Question: i have a C# windows app trying to access database based the connection string stored in teh app.config file
Here is my app.config parameters
'''
<?xml version="1.0" encoding="utf-8" ?>
<configuration>
<connectionStrings>
<add name="con1" connectionString="server=127.0.0.1\THOR;database=KINGSROAD;uid=glen;pwd=123456;integrated security=True" />
</connectionStrings>
</configuration>
'''
the reason i want to put an ip address on connection string i just want to create connection strings as people do in their work. When the app tried access the connection string it was given the following error.

because i haven't used this user/password for a long time I'm pretty sure the user name and password is correct but i have the following questions
1. Assume the user and password is incorrect, is there way to reset this?
2. what other configuration that i need to do in order to make the C# app access this Database?
i use SQL server 2008R2 developer edition
thaks
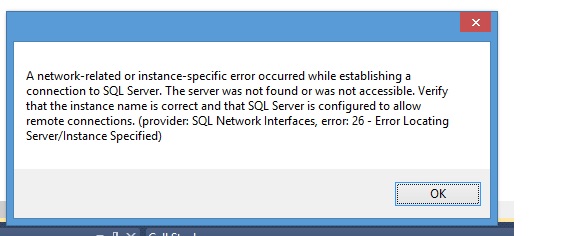
Answer: 1. In order to reset the password, you have to log on the SQL Server Management studio and go to security -> Logins right click on the user and set the new password
2. One item could be the open SQL Server Configuration Manager and check if required client protocols are allowed (TCP/IP)